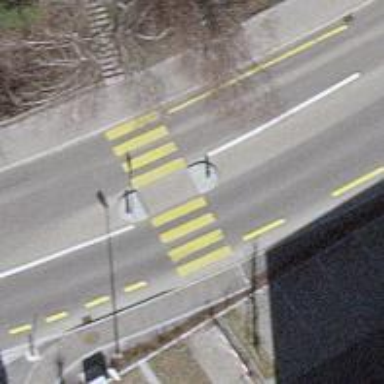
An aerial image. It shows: Uncontrolled zebra crossing with marked island on the road.